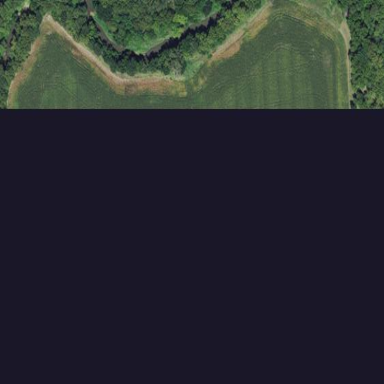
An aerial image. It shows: Beautiful woodland area.